Question: What topic shows 0/10?
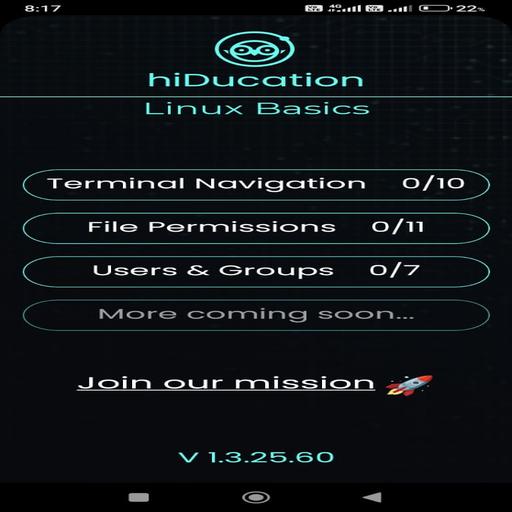
Answer: Terminal Navigation